Interaction volume radius: 10 \u00c5
Interaction volume height: 35 \u00c5
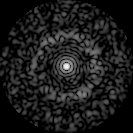
Disorder parameter: 0.837